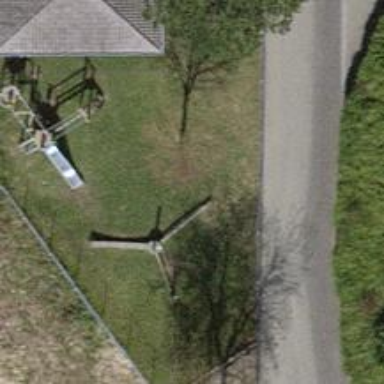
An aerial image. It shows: Playground area for leisure land.